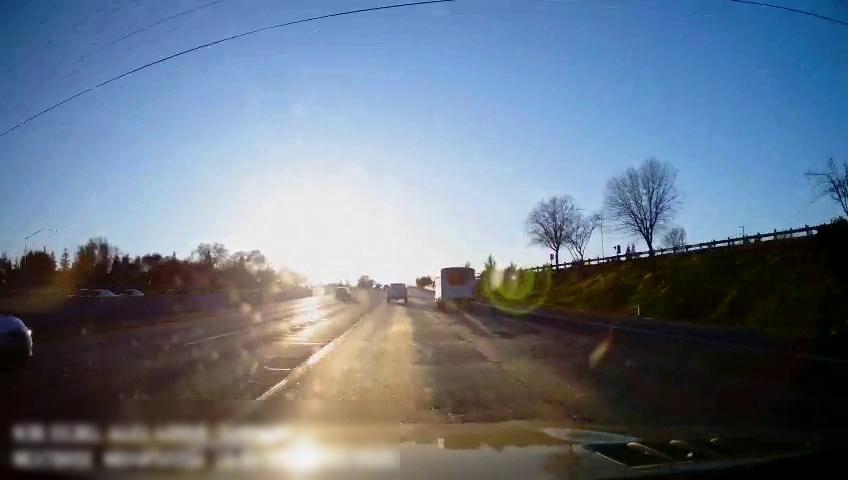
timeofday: Day
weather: Sunny
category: Drivable Space
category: Vehicles | SUV
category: Vehicles | Car
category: Vehicles | SUV
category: Vehicles | Bus
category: Vehicles | SUV
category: Vehicles | Truck
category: Vehicles | Car
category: Vehicles | Van
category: Lanes | Alternate Lane
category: Lanes | Current Lane
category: Lanes | Current Lane
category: Lanes | Alternate Lane